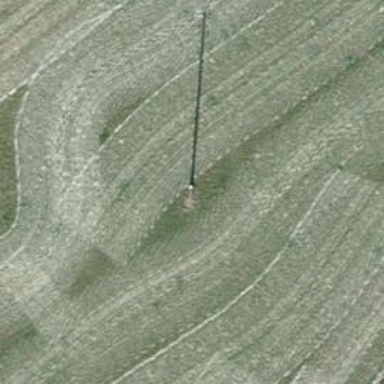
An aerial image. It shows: Minor power line.